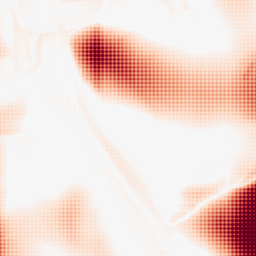
Category: morphological
Decomposition family: rolling_ball
Decomposition parameters: radius: 50
Upsampling method: sinc_hamming
Upsampling parameters: scale: 8
kernel_size: 8
Upsampling scale: 8